Field crop: maize
Growth stage: 2
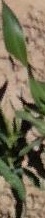
Species: maize